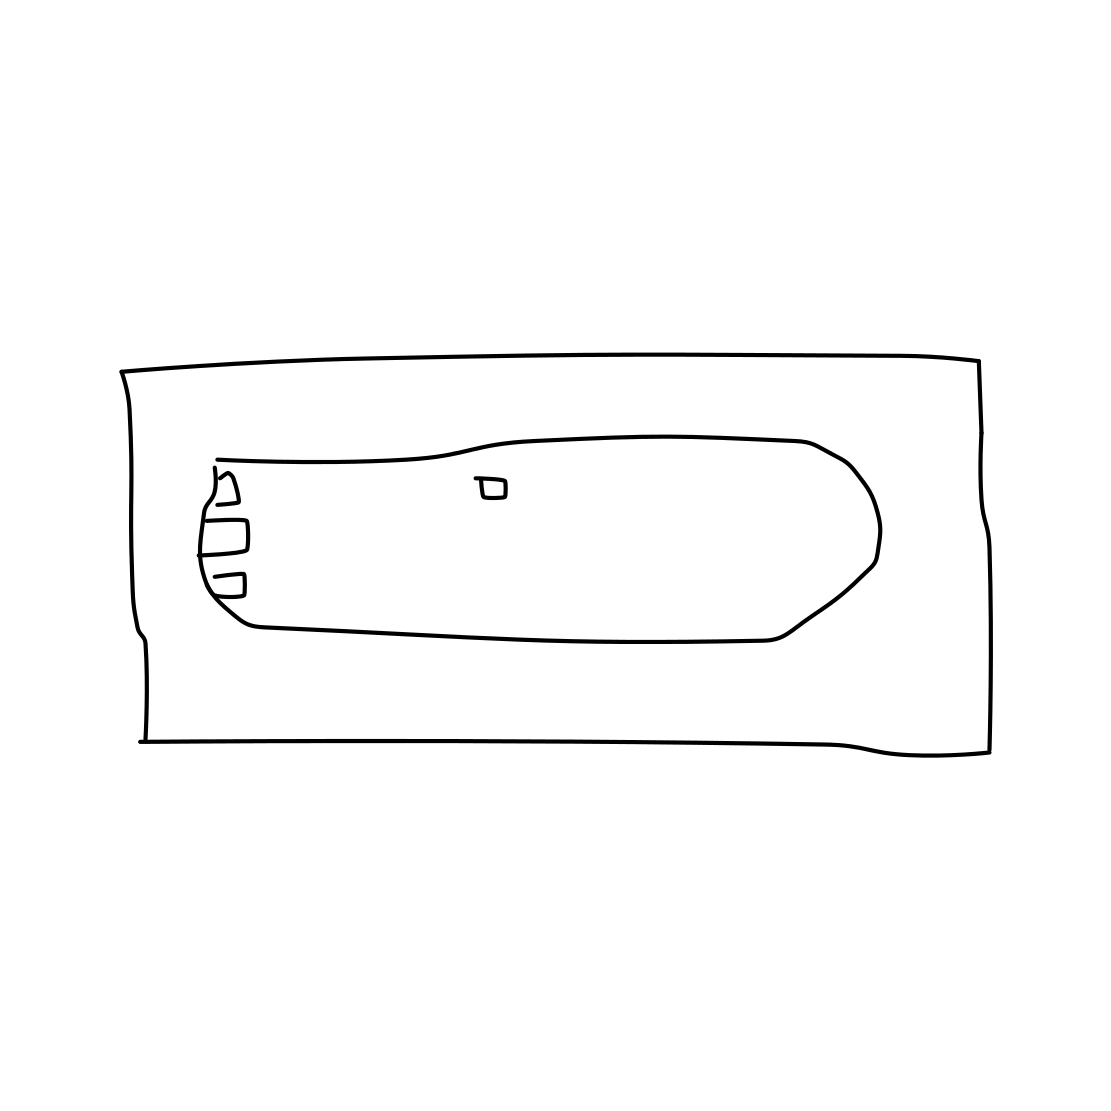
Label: bathtub